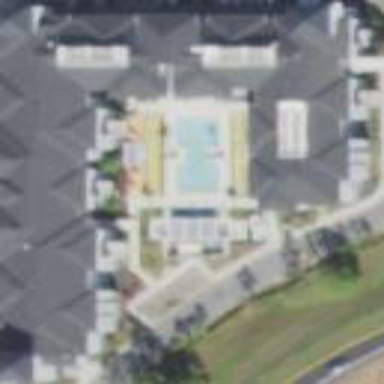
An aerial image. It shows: View of apartment building.